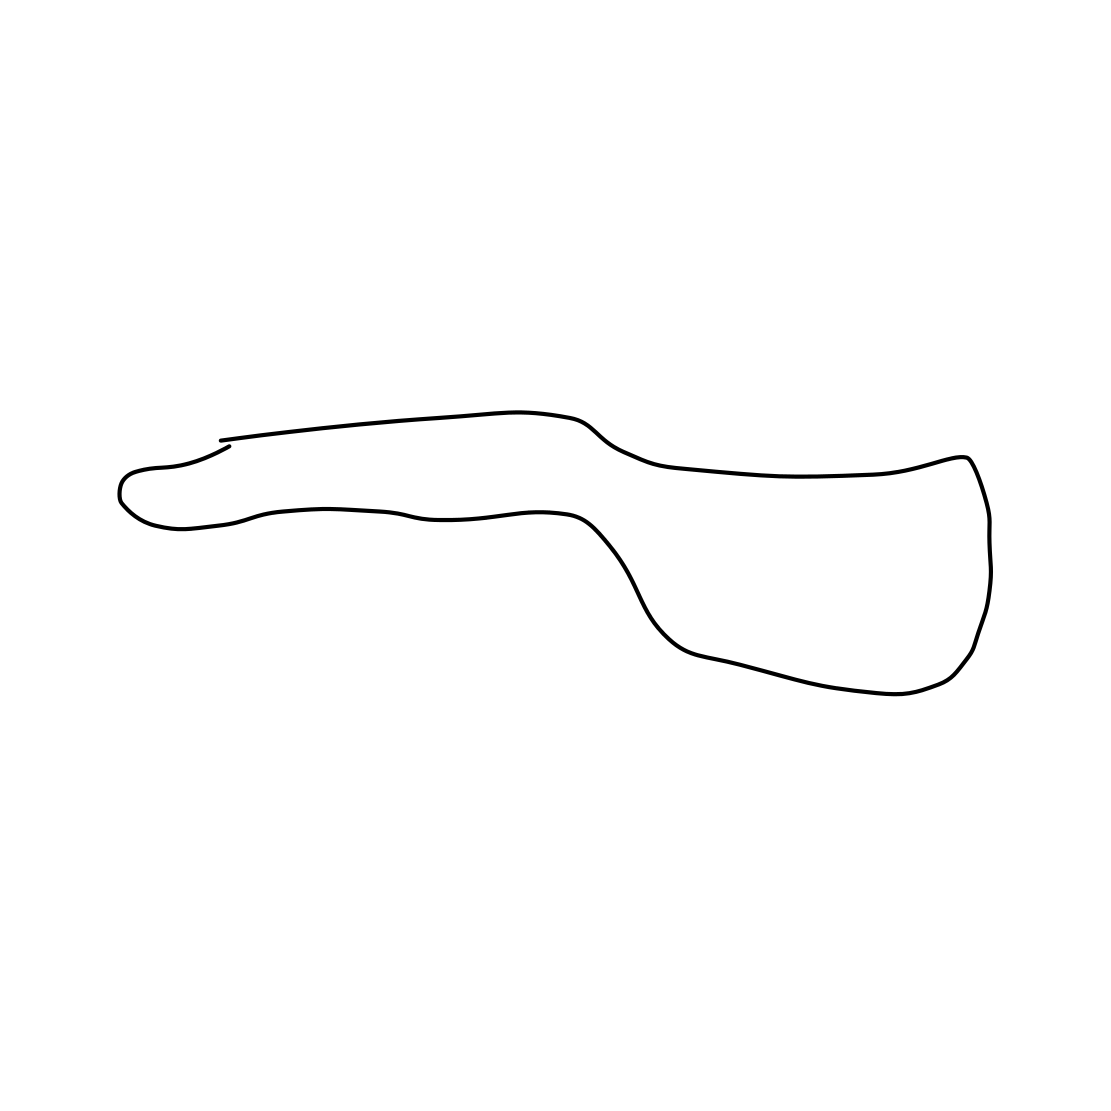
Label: spoon